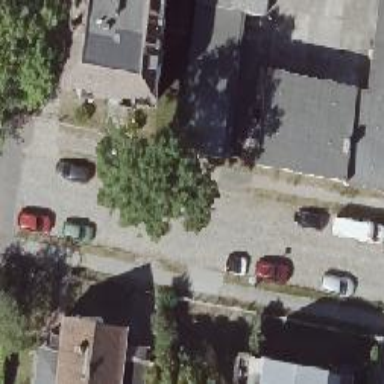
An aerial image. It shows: Residential road with separate sidewalks on both sides.